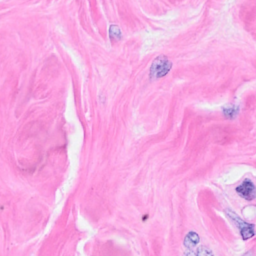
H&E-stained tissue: Breast